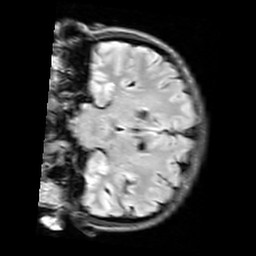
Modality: FLAIR
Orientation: coronal
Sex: female
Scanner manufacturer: siemens
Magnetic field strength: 3 T
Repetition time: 10 s
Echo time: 0.09 s